Question: I have to web page using django.
In html, I assign external image link to img src tag.
but, 403 forbidden error and not show image.
when I paste image external link to browser address, the image show.
I think.. it is referer checking. so I use ReferrerKiller.js in <URL>.
first image is shown. but other is not.
I check network using chrome developer tool.

other image canceled. I don't know that.
I want to listen any idea about this problem.. Referer checking and why show only first image? other not?
below home.html
'''
<!DOCTYPE html PUBLIC "-//W3C//DTD XHTML 1.1//EN" "http://www.w3.org/TR/xhtml11/DTD/xhtml11.dtd">
{% load staticfiles %}
<html>
<head>
<meta charset="utf-8" />
<meta http-equiv="Content-Type" content="text/html;charset=utf-8">
<script type="text/javascript" src="{% static "js/ReferrerKiller.js" %}"></script>
<title>island</title>
</head>
<body>
<h1> nanpa </h1>
<br/>
{% for entrySummary in entrySummaryList %}
title :
<a href="{{entrySummary.entry_link}}">{{ entrySummary.entry_title }}</a>
{{ entrySummary.entry_pub_date }} <br/>
description : {{ entrySummary.entry_description }} <br/>
image : <span id="image_kill_referrer"></span>
<!-- <img src= ("{{ entrySummary.entry_representaion_img }}"/> -->
<script>
document.getElementById('image_kill_referrer').innerHTML = ReferrerKiller.imageHtml("{{
entrySummary.entry_representaion_img }}");
</script>
{% endfor %}
</body>
</html>
'''
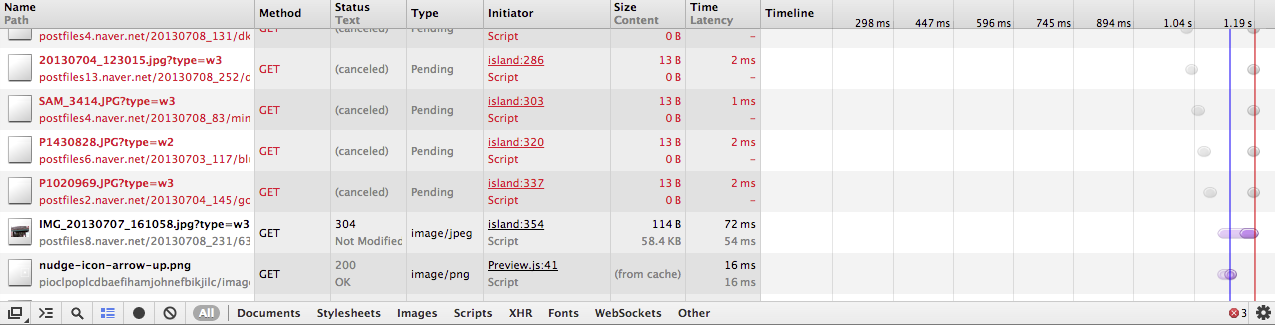
Answer: 'document.getElementById()' returns only one item (the first item, because all images in you code have same id). Use another methods like 'document.getElementsByClassName'.
Try following code:
'''
<!DOCTYPE html PUBLIC "-//W3C//DTD XHTML 1.1//EN" "http://www.w3.org/TR/xhtml11/DTD/xhtml11.dtd">
{% load staticfiles %}
<html>
<head>
<meta charset="utf-8" />
<meta http-equiv="Content-Type" content="text/html;charset=utf-8">
<script type="text/javascript" src="{% static "js/ReferrerKiller.js" %}"></script>
<title>island</title>
</head>
<body>
<h1> nanpa </h1>
<br/>
{% for entrySummary in entrySummaryList %}
title :
<a href="{{entrySummary.entry_link}}">{{ entrySummary.entry_title }}</a>
{{ entrySummary.entry_pub_date }} <br/>
description : {{ entrySummary.entry_description }} <br/>
image : <span class="image_kill_referrer"></span>
{% endfor %}
<script>
var i, images = document.getElementsByClassName('image_kill_referrer');
var urls = [
{% for entrySummary in entrySummaryList %}
"{{ entrySummary.entry_representaion_img }}",
{% endfor %}
"DUMMY"
];
for (i = 0; i < images.length; i++) {
images[i].innerHTML = ReferrerKiller.imageHtml(urls[i]);
}
</script>
</body>
</html>
'''
Or, use different id for each image:
'''
<!DOCTYPE html PUBLIC "-//W3C//DTD XHTML 1.1//EN" "http://www.w3.org/TR/xhtml11/DTD/xhtml11.dtd">
{% load staticfiles %}
<html>
<head>
<meta charset="utf-8" />
<meta http-equiv="Content-Type" content="text/html;charset=utf-8">
<script type="text/javascript" src="{% static "js/ReferrerKiller.js" %}"></script>
<title>island</title>
</head>
<body>
<h1> nanpa </h1>
<br/>
{% for entrySummary in entrySummaryList %}
title :
<a href="{{entrySummary.entry_link}}">{{ entrySummary.entry_title }}</a>
{{ entrySummary.entry_pub_date }} <br/>
description : {{ entrySummary.entry_description }} <br/>
image : <span id="image_kill_referrer{{ forloop.counter }}"></span>
<script>
document.getElementById('image_kill_referrer{{ forloop.counter }}').innerHTML = ReferrerKiller.imageHtml("{{
entrySummary.entry_representaion_img }}");
</script>
{% endfor %}
</body>
</html>
'''